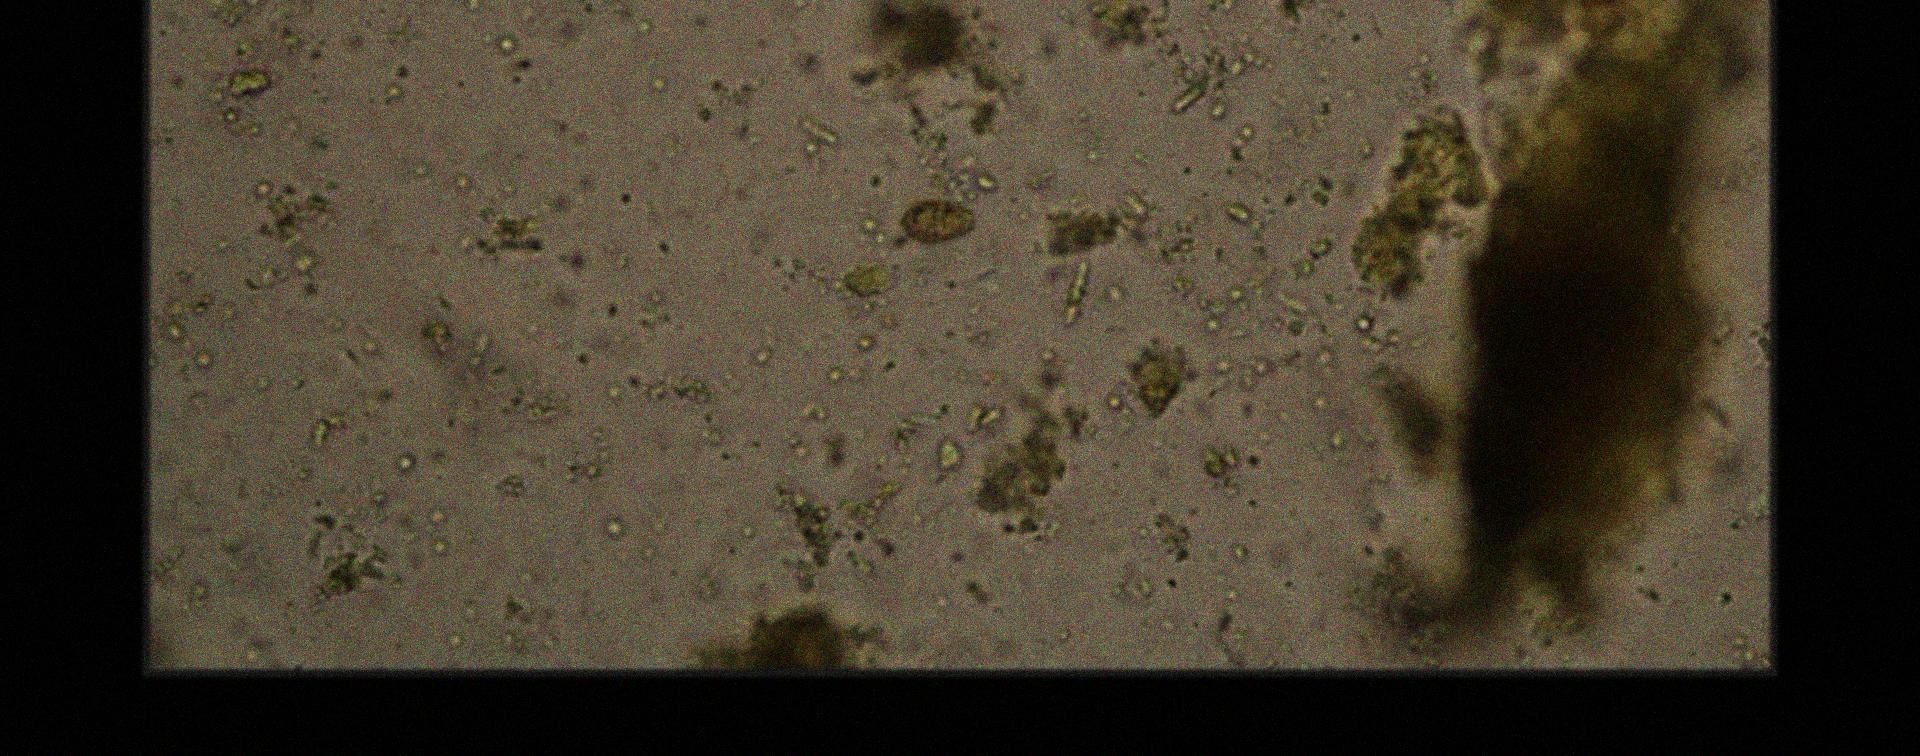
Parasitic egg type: Opisthorchis viverrine